Field crop: tomato
Growth stage: 2
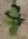
Species: solanum